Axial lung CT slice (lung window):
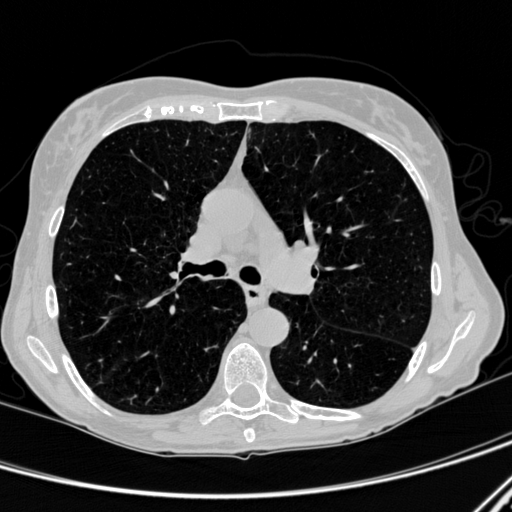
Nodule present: no